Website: bh-photo
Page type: customer-info-address
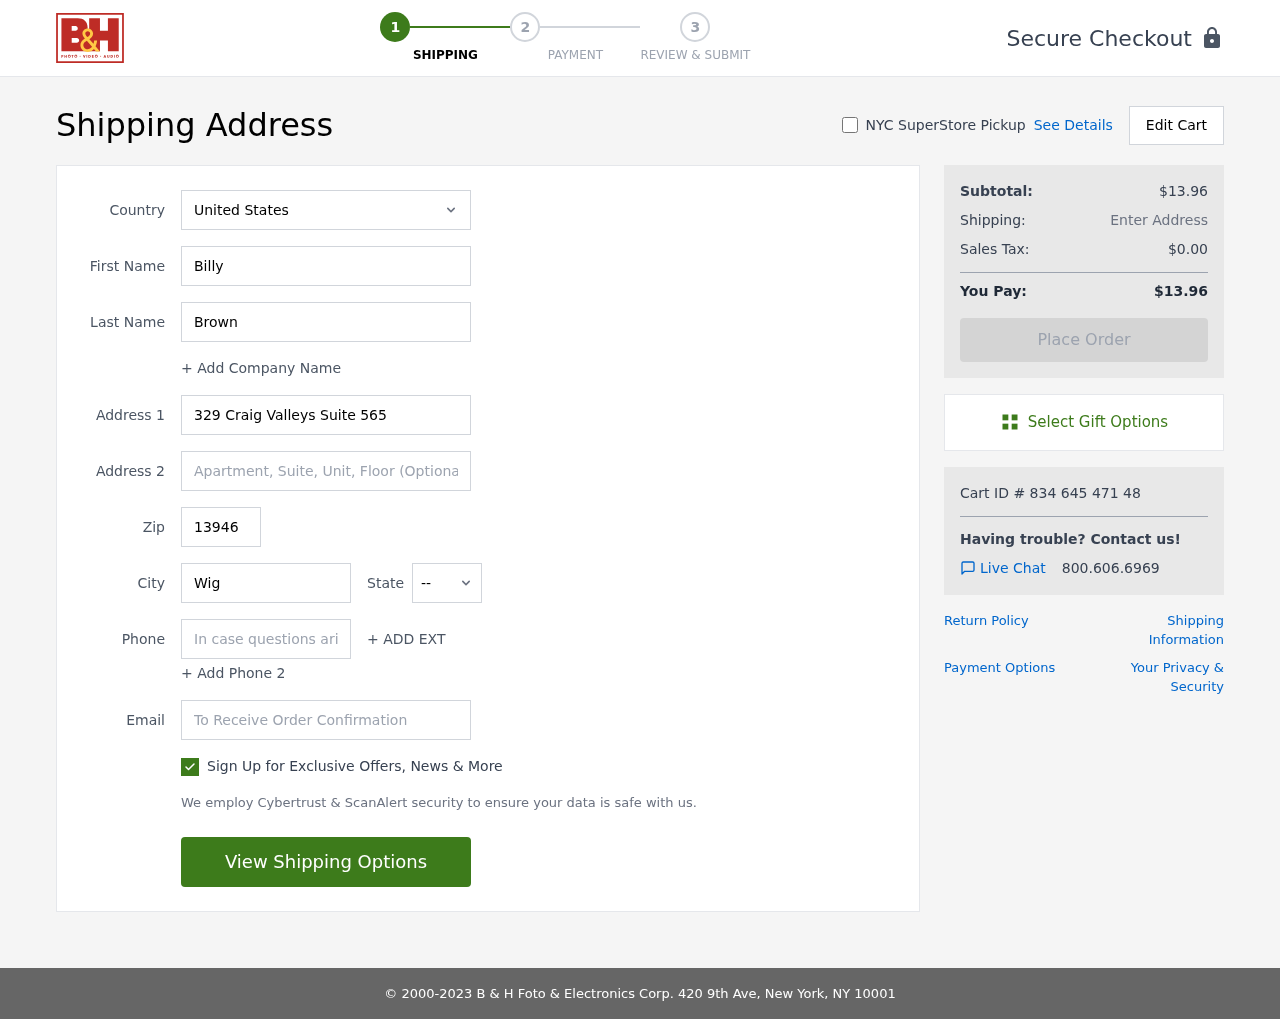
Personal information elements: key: PII_CITY
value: Wigginsfurt
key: PII_COUNTRY
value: United States
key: PII_EMAIL
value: billy_brown@gmail.com
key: PII_FIRSTNAME
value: Billy
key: PII_LASTNAME
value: Brown
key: PII_PHONE
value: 5506881060
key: PII_POSTCODE
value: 13946
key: PII_STATE_ABBR
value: MN
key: PII_STREET
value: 329 Craig Valleys Suite 565
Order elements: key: ORDER_SUBTOTAL
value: $13.96
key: ORDER_TAX
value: $0.00
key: ORDER_TOTAL
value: $13.96
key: ORDER_ID
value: Cart ID # 834 645 471 48